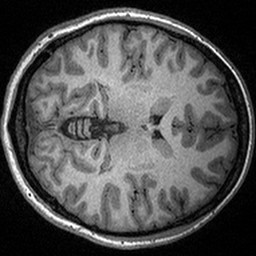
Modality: T1w
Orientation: axial
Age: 21
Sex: female
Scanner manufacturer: siemens
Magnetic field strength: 3 T
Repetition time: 2.3 s
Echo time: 0.00298 s